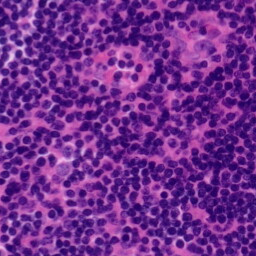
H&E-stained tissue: Tonsil